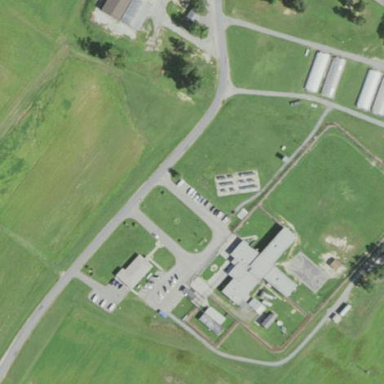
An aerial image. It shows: Prison enclosed by fence.